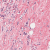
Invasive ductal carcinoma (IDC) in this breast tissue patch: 1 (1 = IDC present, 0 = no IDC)